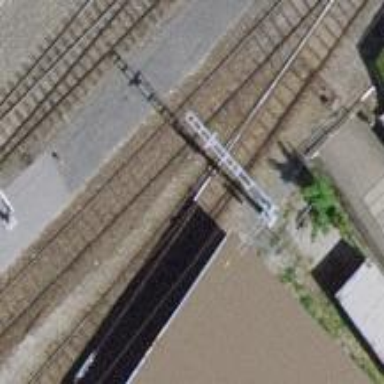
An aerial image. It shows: Railway switch.